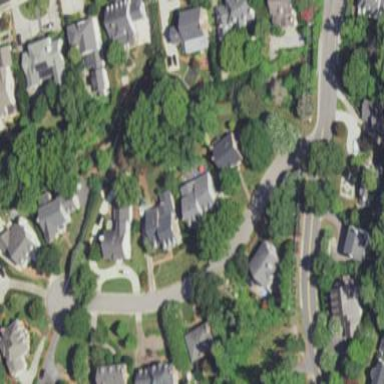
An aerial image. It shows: Residential area within neighborhood.